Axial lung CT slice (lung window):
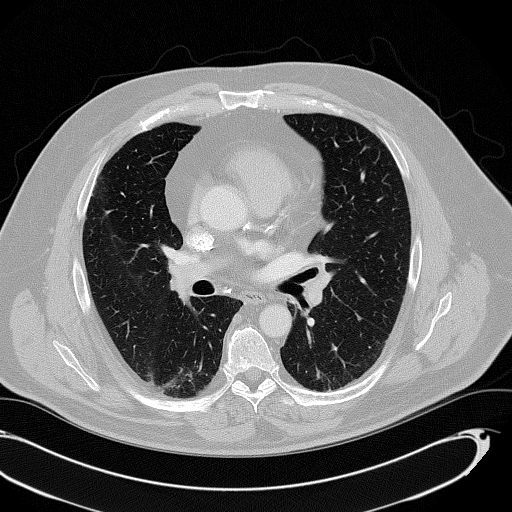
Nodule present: no